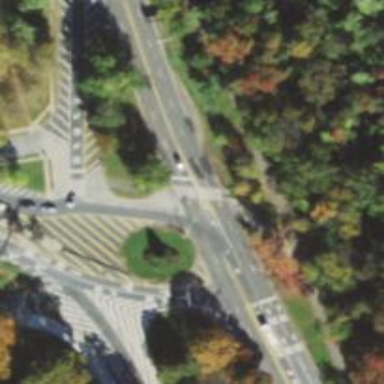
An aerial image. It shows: Marked crossing on footway.